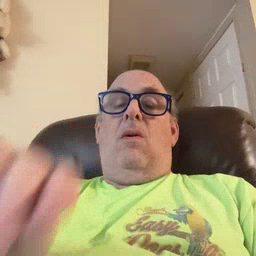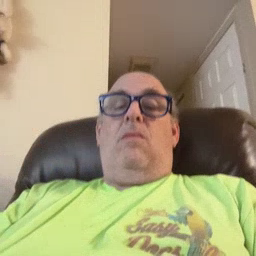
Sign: no